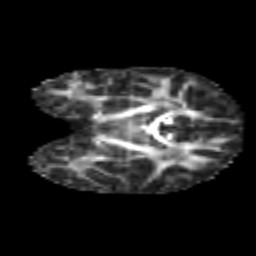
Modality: FA
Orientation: coronal
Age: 6
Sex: male
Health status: healthy